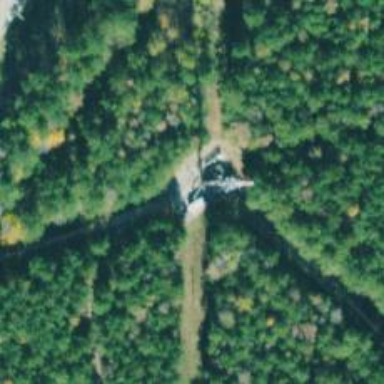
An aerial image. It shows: Man-made mast used for communication purposes.